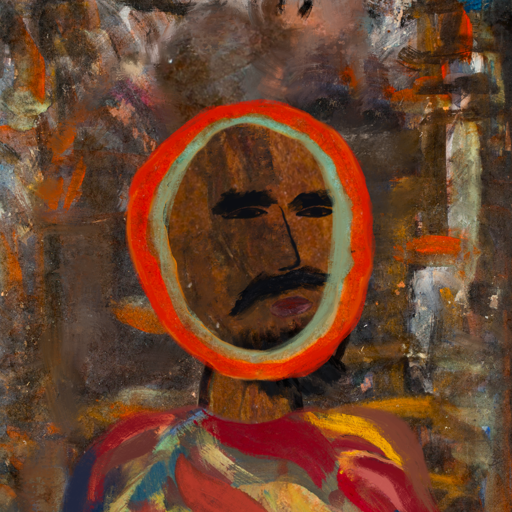
Background: GypsyQueen, Head And Neck Side: Mosgoul, Face Side: Mosgoul, Bust: Mother_And_Son_Son, Hair Side: Sisters, Head Accessory: Blank, Second Necklace: Blank, Necklace: Blank, Baby: Blank